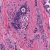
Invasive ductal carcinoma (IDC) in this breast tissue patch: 0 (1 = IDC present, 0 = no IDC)